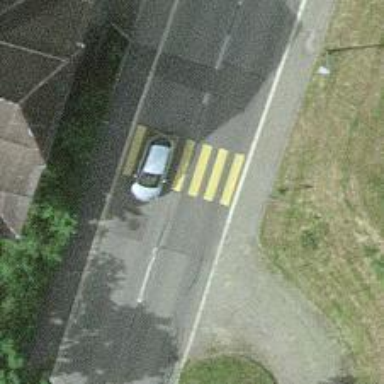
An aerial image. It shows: Uncontrolled zebra crossing.